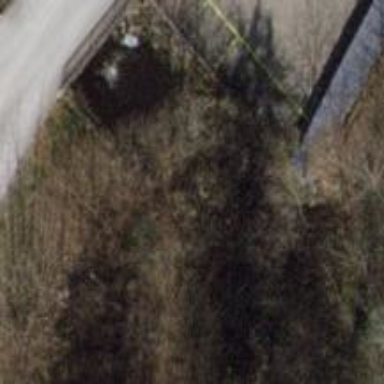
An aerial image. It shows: Culvert tunnel.